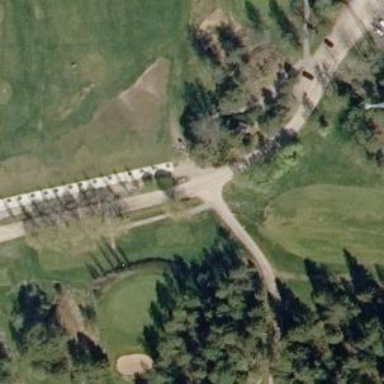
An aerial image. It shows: Path used for both walking and golf.